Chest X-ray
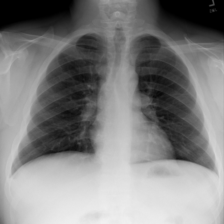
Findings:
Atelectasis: negative
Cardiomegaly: negative
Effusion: negative
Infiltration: negative
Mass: negative
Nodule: negative
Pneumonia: negative
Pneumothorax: negative
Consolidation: negative
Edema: negative
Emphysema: negative
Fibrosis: negative
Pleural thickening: negative
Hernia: negative